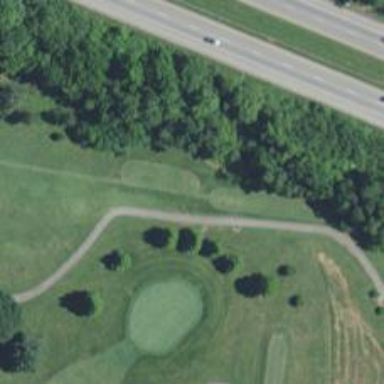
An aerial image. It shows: View of golf hole.